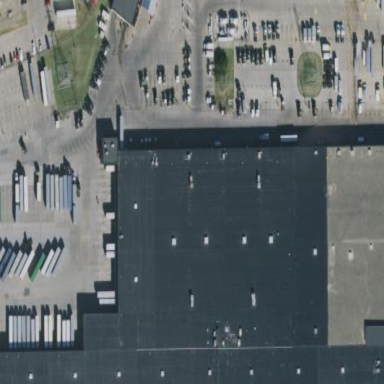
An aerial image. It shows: Warehouse.